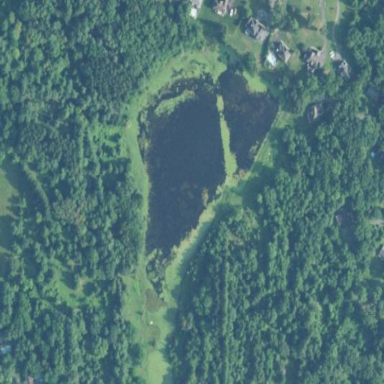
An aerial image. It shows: Serene lake.